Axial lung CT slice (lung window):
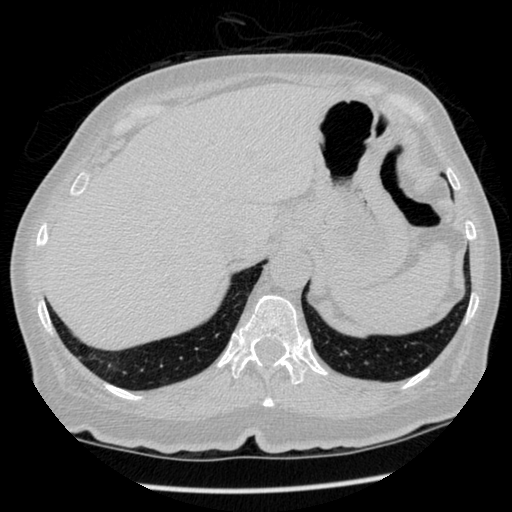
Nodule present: no